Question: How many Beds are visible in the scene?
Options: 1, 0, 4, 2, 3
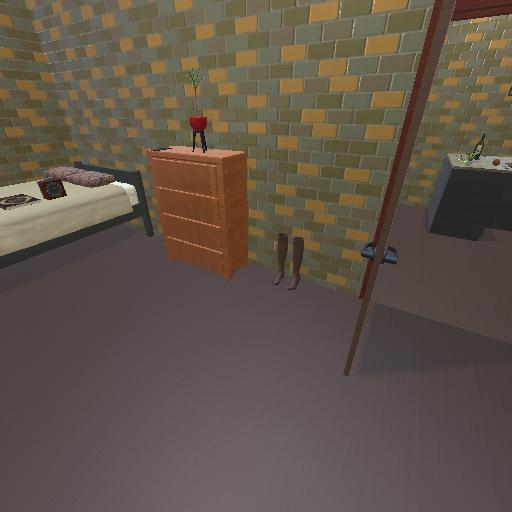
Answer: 1